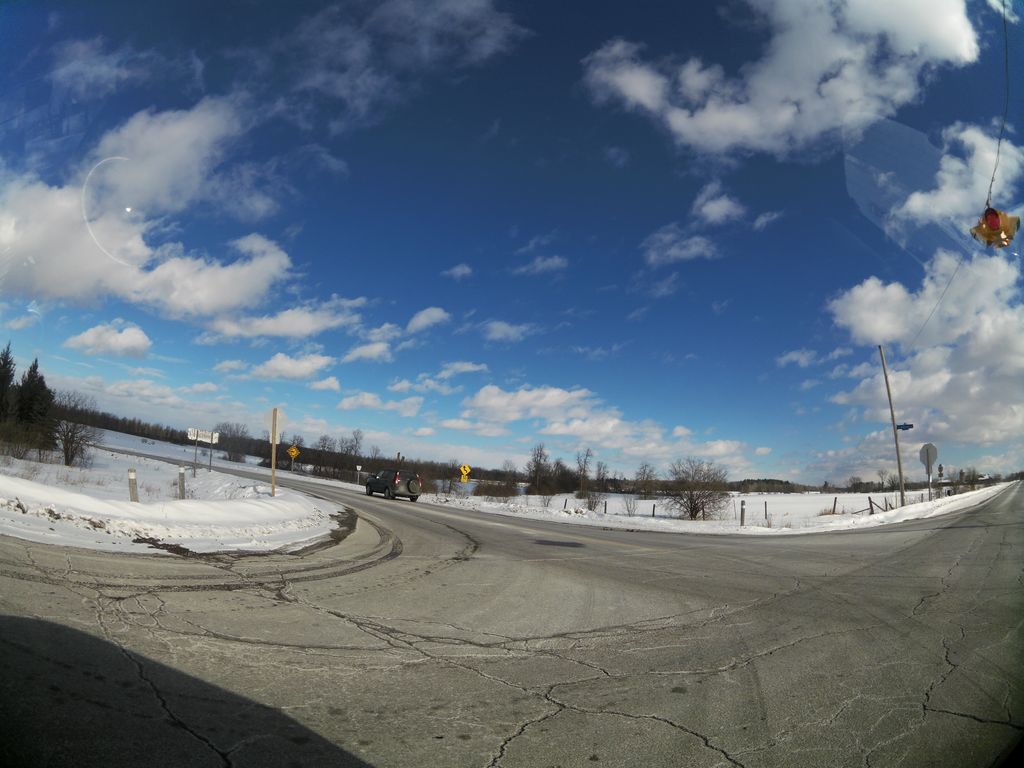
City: ottawa-gatineau